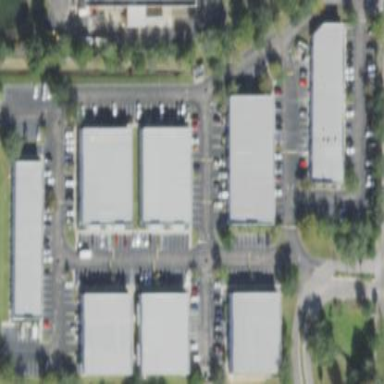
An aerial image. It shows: Commercial area.